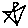
Label: star